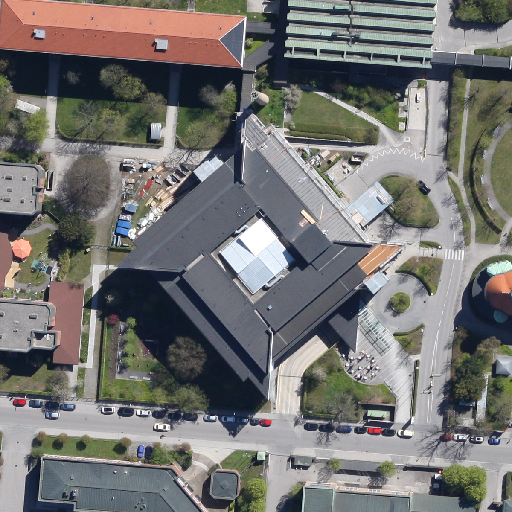
Referring expression: road